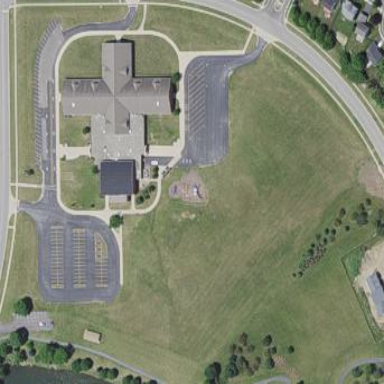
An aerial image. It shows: School facility within area designated for education.